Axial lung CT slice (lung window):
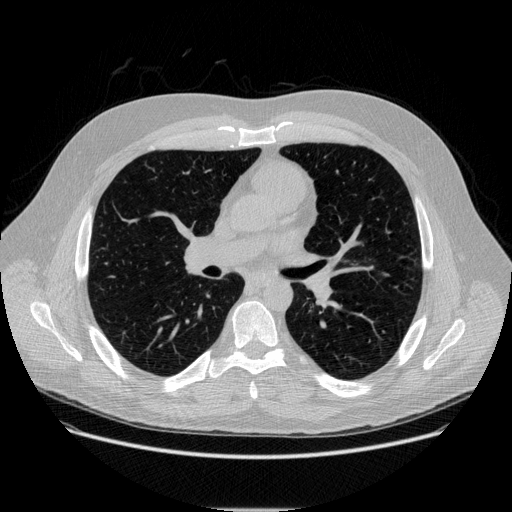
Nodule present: no